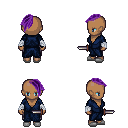
a pixel art fantasy rpg character, female body template, human, dark skin, blue robe, metal pants, purple long mohawk hairstyle, white cloth bandages, white slippers, dagger, four views (front, back, left, right), 2x2 character sprite sheet, small pixel art, hard edges, no anti-aliasing